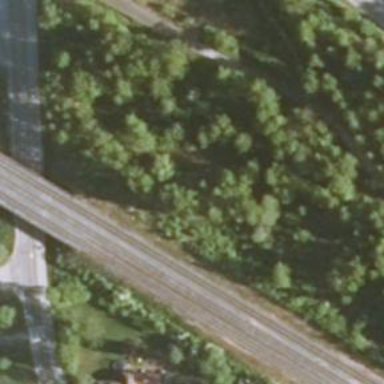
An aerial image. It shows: Abandoned railway.